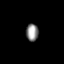
Tissue: prostate
Cell type: T cells
Senescence score: 0.7083
Nuclear area (px): 210
Mean DAPI intensity: 140.086